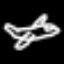
Label: airplane